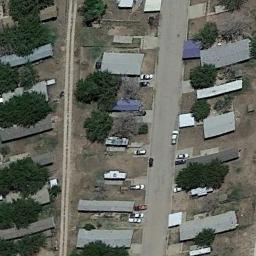
Label: residential